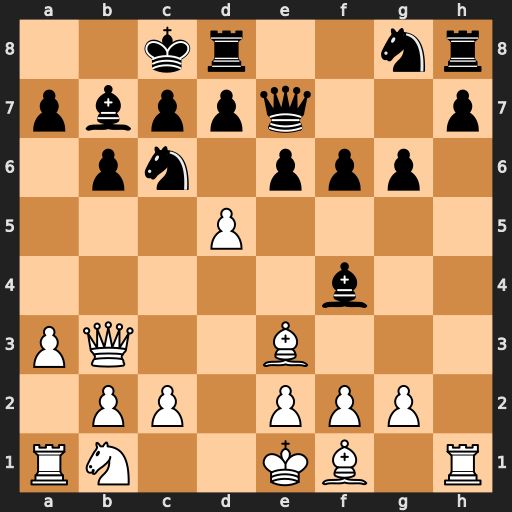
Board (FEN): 2kr2nr/pbppq2p/1pn1ppp1/3P4/5b2/PQ2B3/1PP1PPP1/RN2KB1R
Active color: w
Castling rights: KQ
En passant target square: -
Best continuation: dxc6 dxc6 Bxf4